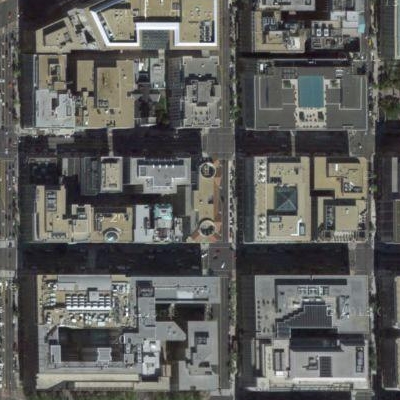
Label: Industry